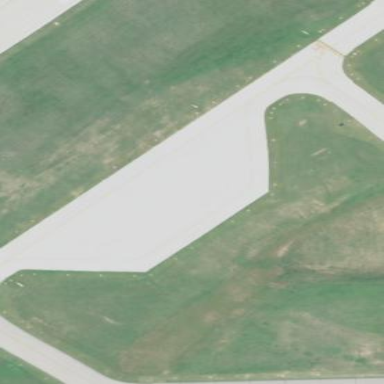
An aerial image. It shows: Apron at the airport.